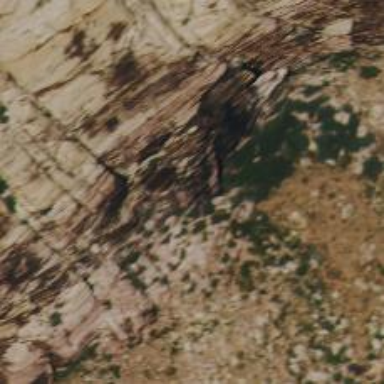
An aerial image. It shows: Crag for climbing.